Question: I tried to search the internet for examples for doing that, but can not find a good one. Also I checking eclipse IDE source code, but it's a bit too big to filter out what I need for an example.
What I would need is something similar to Eclipse File Association page below.
My plan is later to replace File types list with a combo and add more values/controls per combo selection.
I would be very thankful for an example or a link to an example that does that or has a same concept with working preference store.
Thank you!

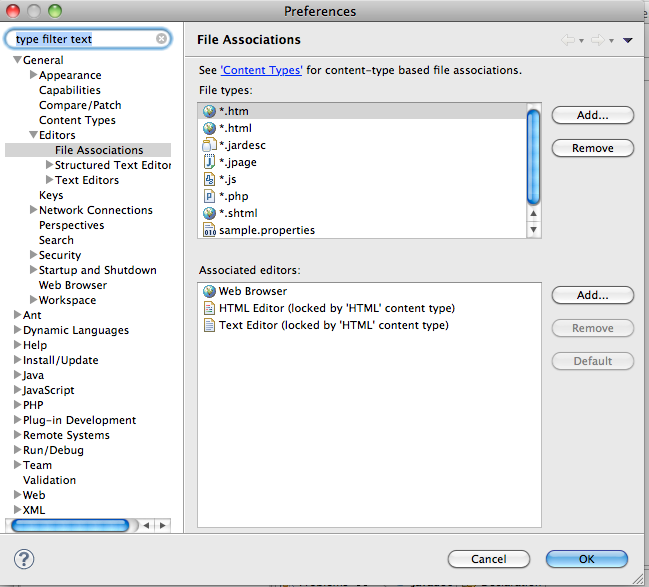
Answer: You can take a look at the Google Eclipse plugin source code. I had to achieve something similar to your needs, and inspired myself from <URL>.
In my case, I needed checkboxes instead of combos, and used a CheckboxTableViewer from the JFace library, there are plenty of example onlines (e.g: <URL>.
As Alex said, first, works on Eclipse preferences concept... when you got it, it will just stay some pure UI tasks.